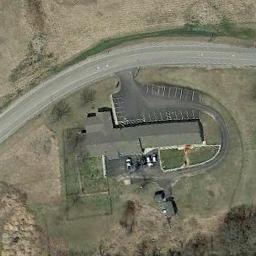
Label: sparse_residential